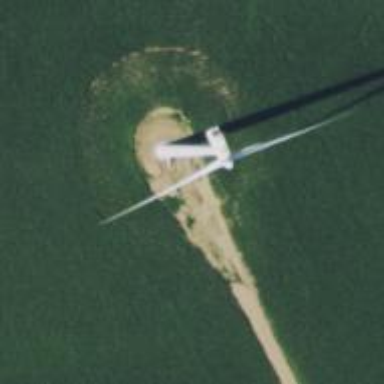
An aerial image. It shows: Wind generator using wind turbines of horizontal axis.